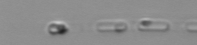
Label: Skeletonema